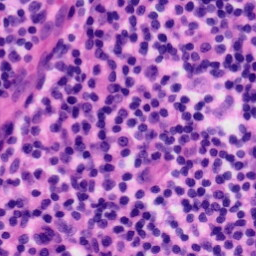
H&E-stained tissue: Tonsil